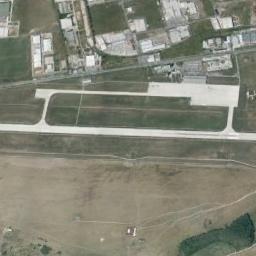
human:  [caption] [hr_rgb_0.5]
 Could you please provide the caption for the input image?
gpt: An airport with two parallel runways and an open area on the lawn and some buildings arranged neatly beside .

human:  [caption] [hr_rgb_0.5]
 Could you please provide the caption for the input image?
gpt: There are many buildings near the airport, And no vegetation near the airport .

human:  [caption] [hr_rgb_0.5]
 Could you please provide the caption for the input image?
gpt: Many buildings and a bare land are on the two side of an airport .

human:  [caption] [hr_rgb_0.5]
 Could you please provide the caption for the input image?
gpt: An airport with a runway and many buildings next to a residential area .

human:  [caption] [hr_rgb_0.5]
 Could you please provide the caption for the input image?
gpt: The oval meadow is at the airfield .